Question: I was using <URL>.
Site link: <URL>
There doesn't seem to be a fallback for older browsers which don't support WebAudio. It shows the error: wavesurfer.js: your browser doesn't support WebAudio
I tried using <URL> Web Audio API Simulator to support browsers that don't support WebAudio. Now I don't see any error in the console, but the waveform is not appearing and I am still not able to hear the audio. Below is a screenshot of the page as rendered in IE11.

I want the annotations to support maximum number of browsers before releasing it. Any help appreciated. :)
Thanks
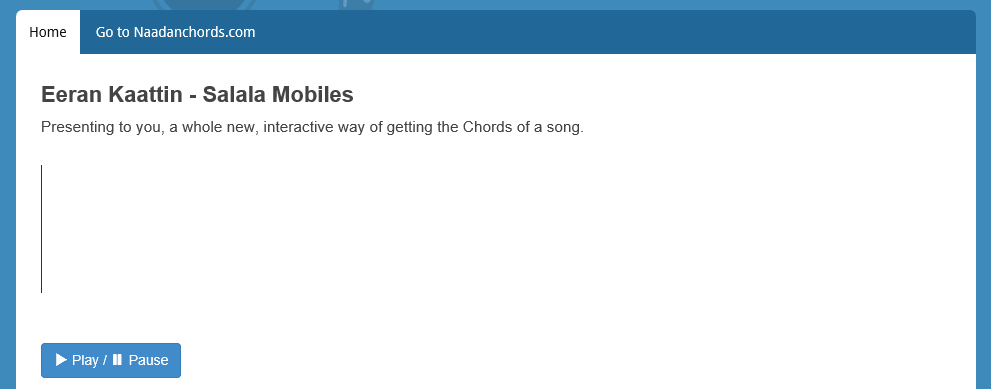
Answer: I solved the problem. Seems like WAAPISim only supports decoding WAV-files. From their readme:
> createBuffer from ArrayBuffer and decodeAudioData supports only wav
format.